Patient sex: M
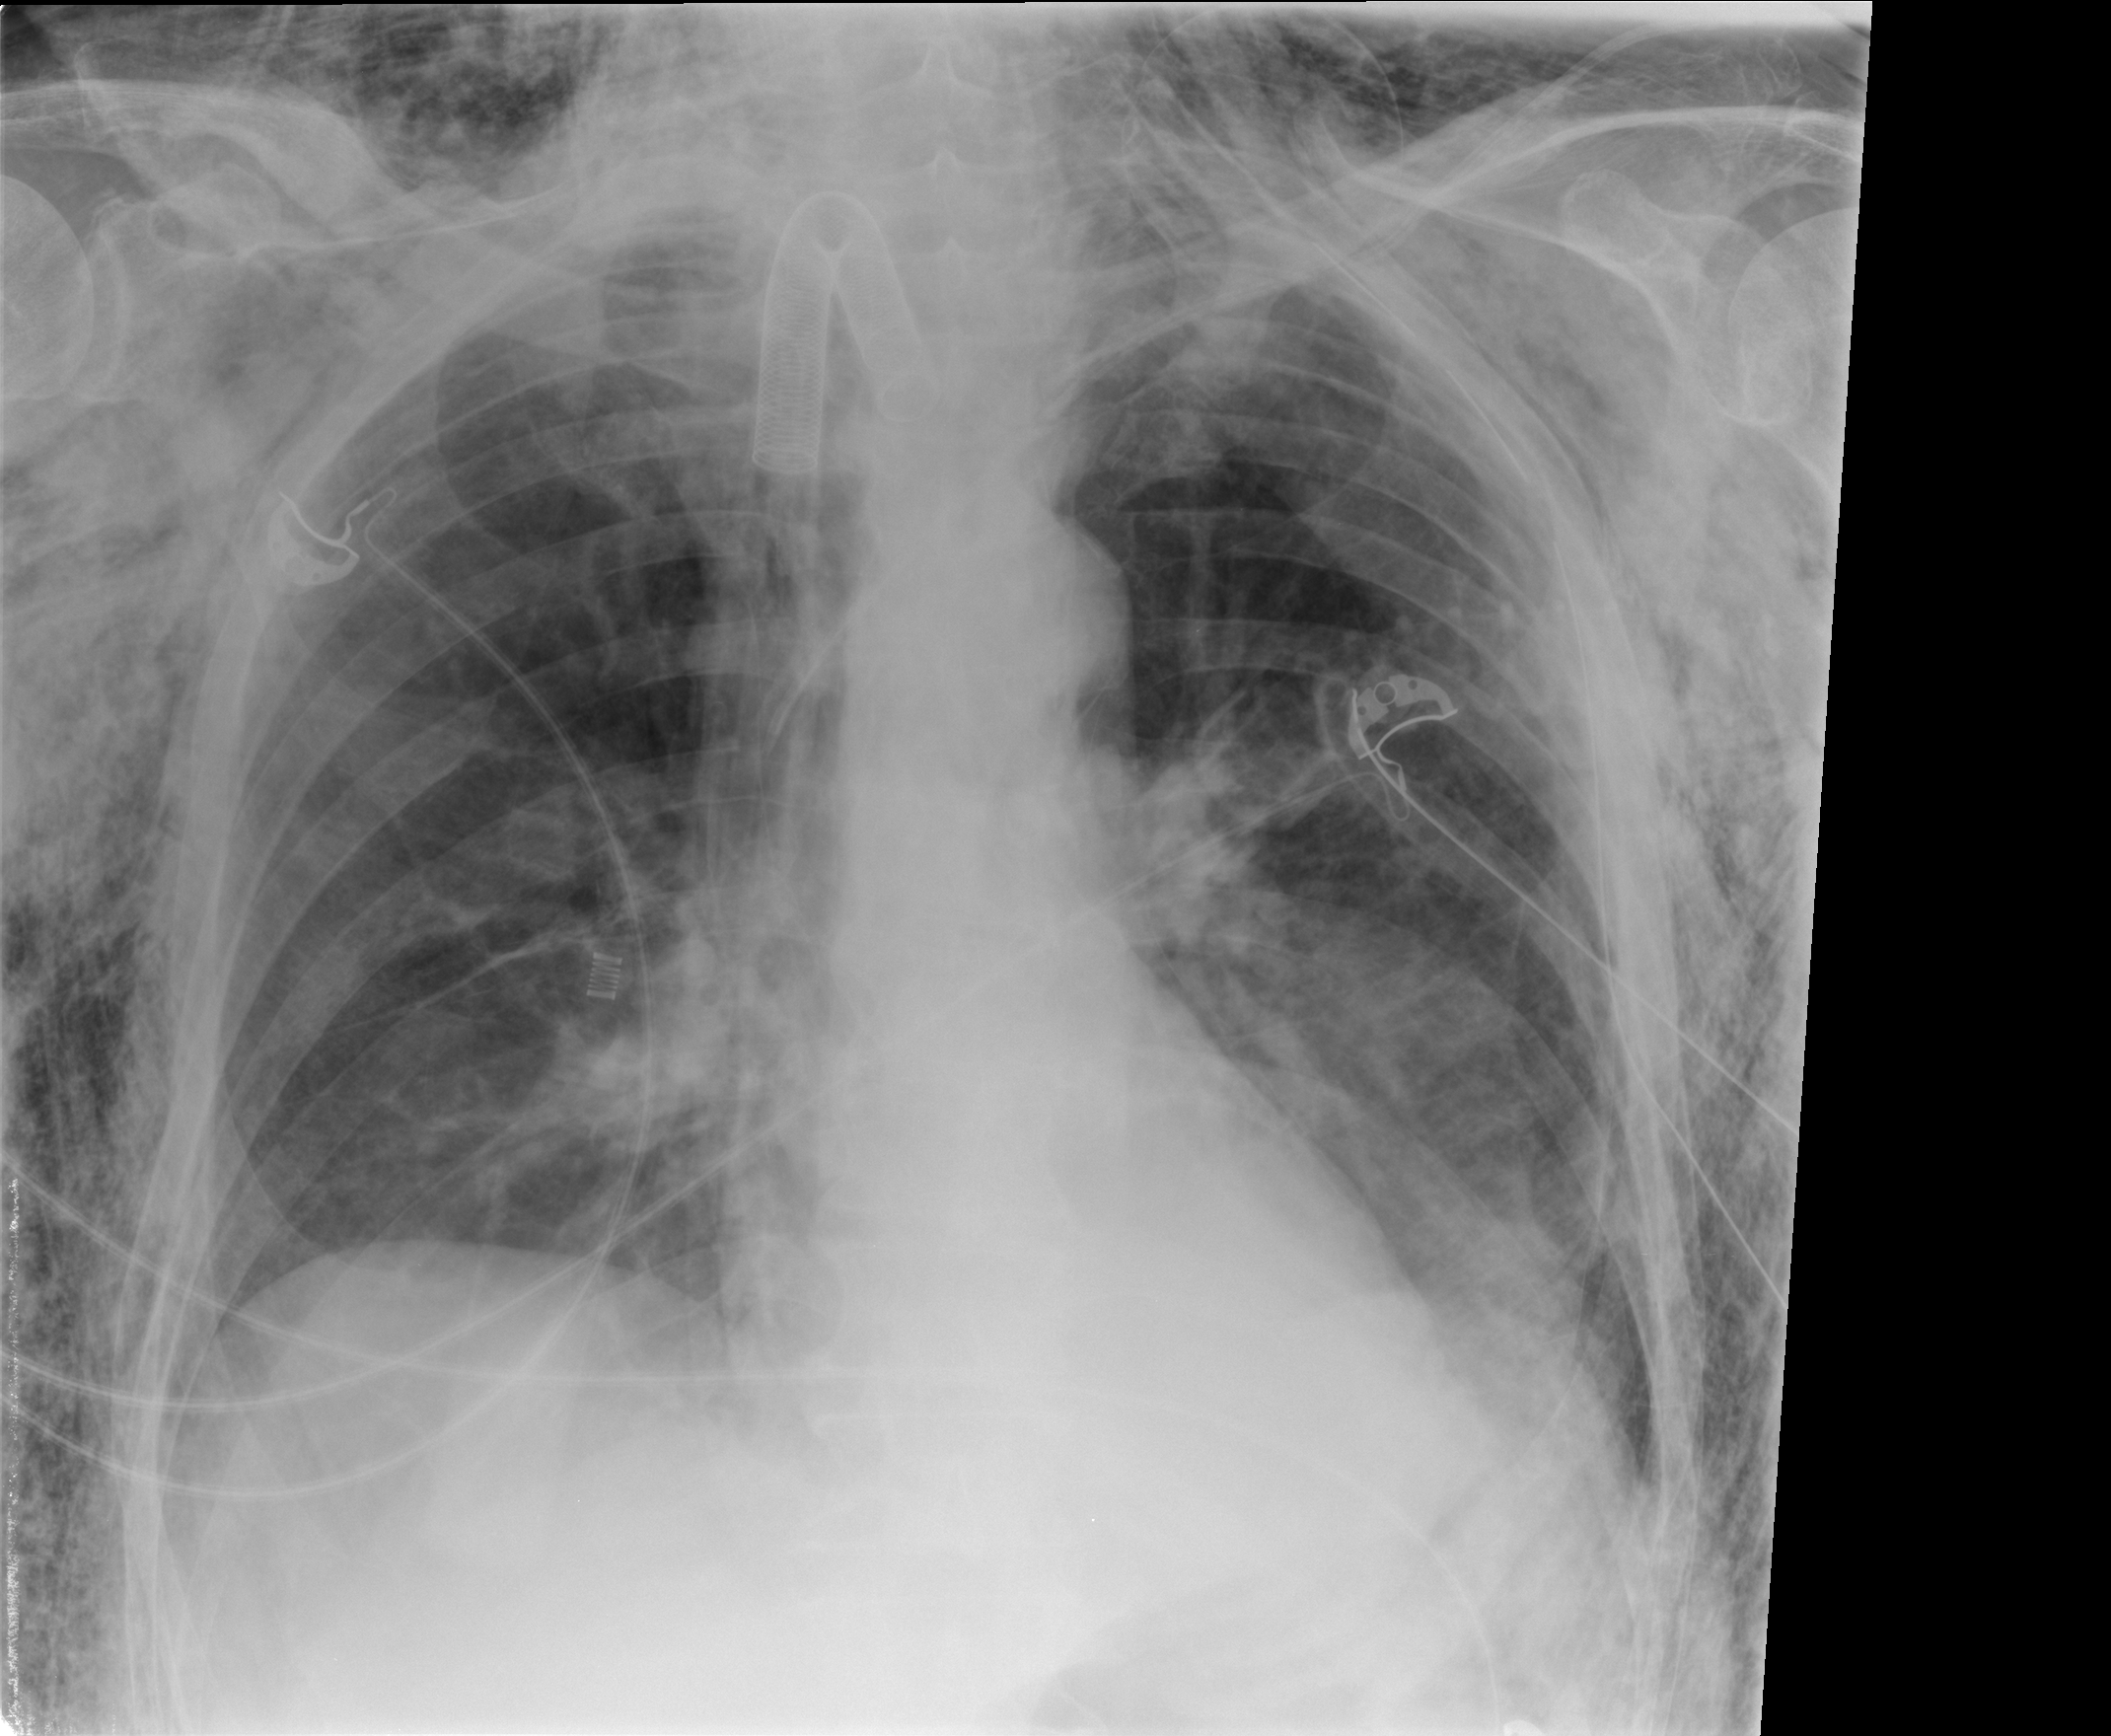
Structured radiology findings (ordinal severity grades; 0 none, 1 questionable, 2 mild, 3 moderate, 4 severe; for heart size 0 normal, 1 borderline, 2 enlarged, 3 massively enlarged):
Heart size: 0
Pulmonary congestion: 2
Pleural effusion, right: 0
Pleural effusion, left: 0
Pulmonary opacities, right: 0
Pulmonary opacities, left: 0
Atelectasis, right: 0
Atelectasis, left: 2